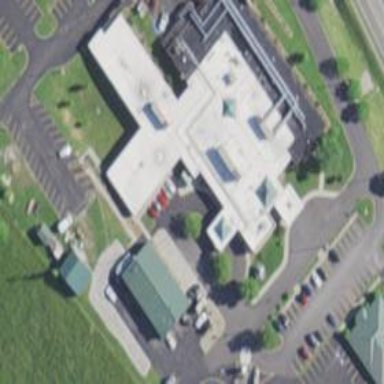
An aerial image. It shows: Hospital providing healthcare services.